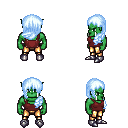
a pixel art fantasy rpg character, male body template, orc, green skin, maroon pirate shirt, gold greaves, white cyan left-swept hairstyle, metal boots, four views (front, back, left, right), 2x2 character sprite sheet, small pixel art, hard edges, no anti-aliasing